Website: crate-barrel
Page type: billing-address
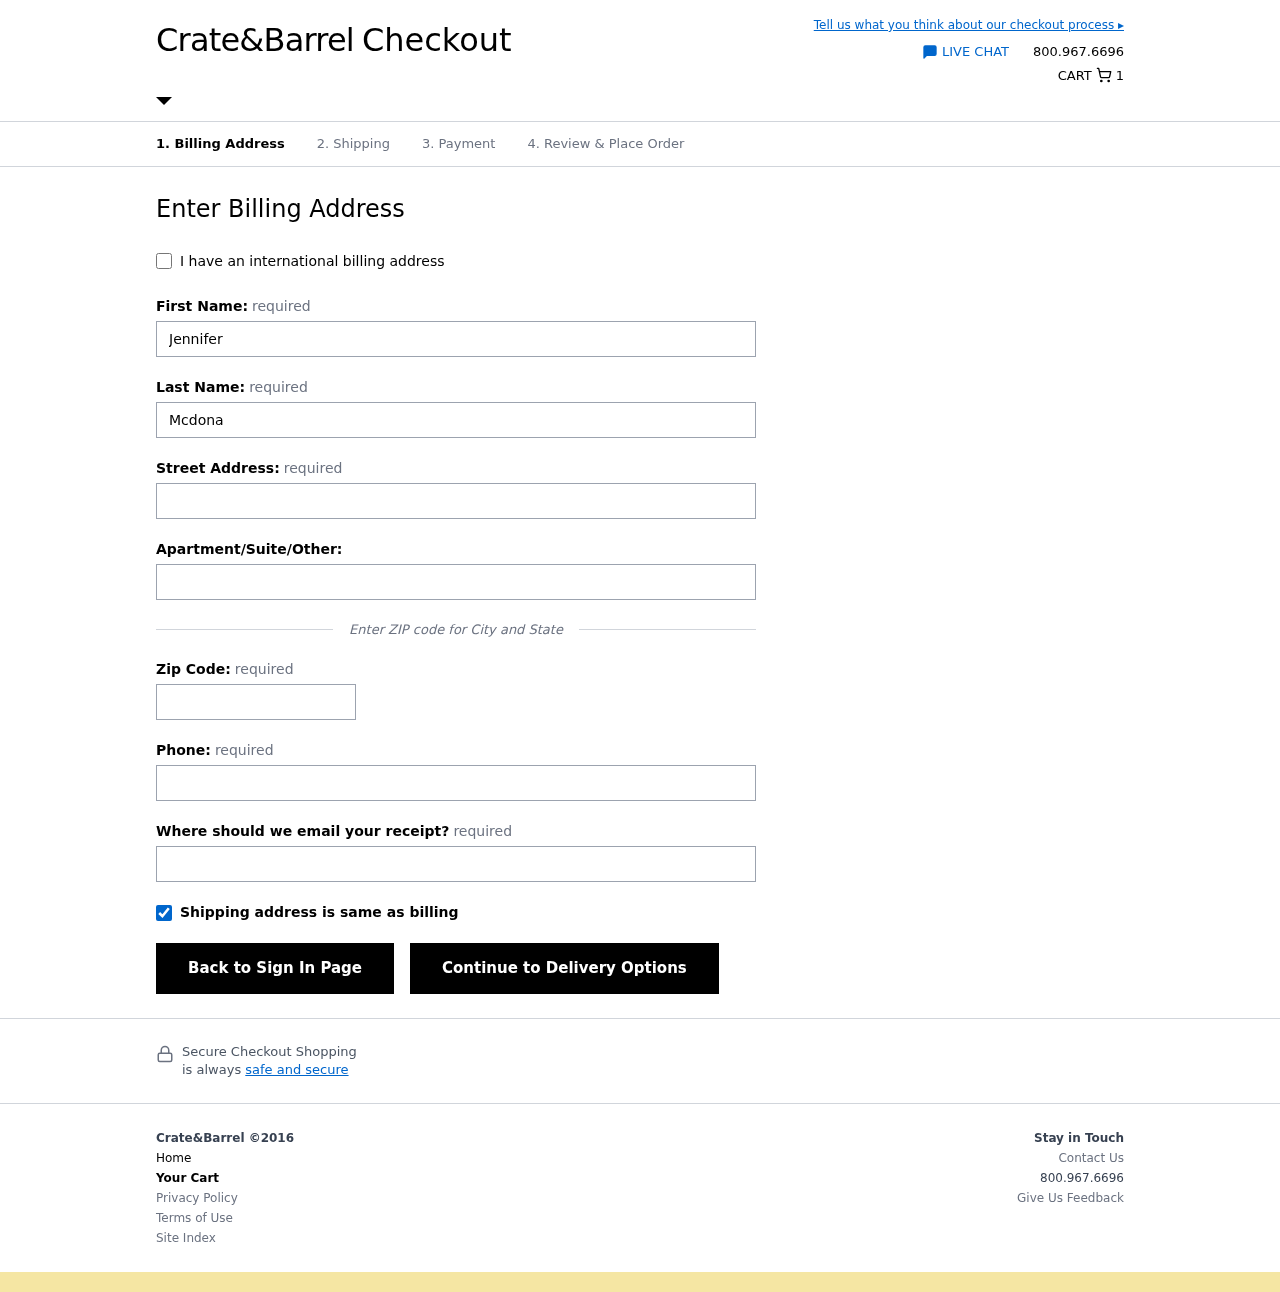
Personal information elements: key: PII_EMAIL
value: jennifer_mcdonald@hotmail.com
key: PII_FIRSTNAME
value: Jennifer
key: PII_LASTNAME
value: Mcdonald
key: PII_PHONE
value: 7797618192
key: PII_POSTCODE
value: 44960
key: PII_STREET
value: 505 Roberts Divide
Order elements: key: ORDER_NUM_ITEMS
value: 1